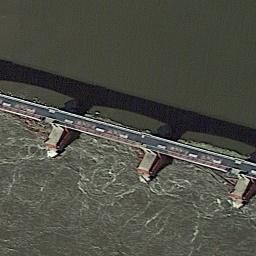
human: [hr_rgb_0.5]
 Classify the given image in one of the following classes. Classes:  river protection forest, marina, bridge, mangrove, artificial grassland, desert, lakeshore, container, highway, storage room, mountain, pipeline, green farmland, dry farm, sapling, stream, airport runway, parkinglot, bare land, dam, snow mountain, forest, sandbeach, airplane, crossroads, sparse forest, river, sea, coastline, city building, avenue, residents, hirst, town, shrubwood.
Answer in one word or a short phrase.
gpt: dam